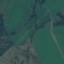
Label: Pasture